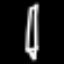
Label: pencil